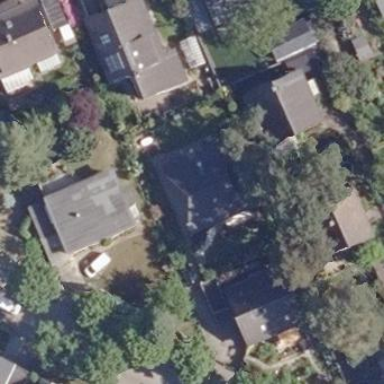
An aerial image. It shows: Building with hipped roof shape.